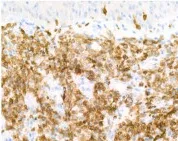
Histopathological examination of the tumor lesion on the left elbow. Immunhistochemical analysis demonstrated the tumor infiltrate consisted of. CD3 (+),. 40x.
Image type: pathology (immunostaining)